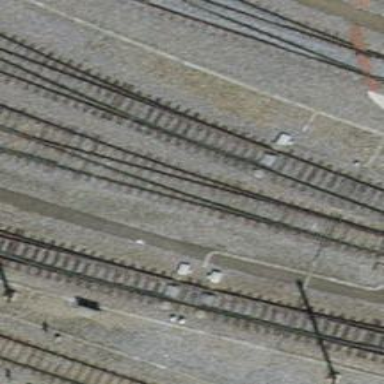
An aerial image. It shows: Railway switch.